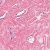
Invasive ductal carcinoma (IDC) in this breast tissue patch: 0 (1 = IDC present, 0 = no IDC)